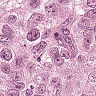
Metastatic tissue present: yes